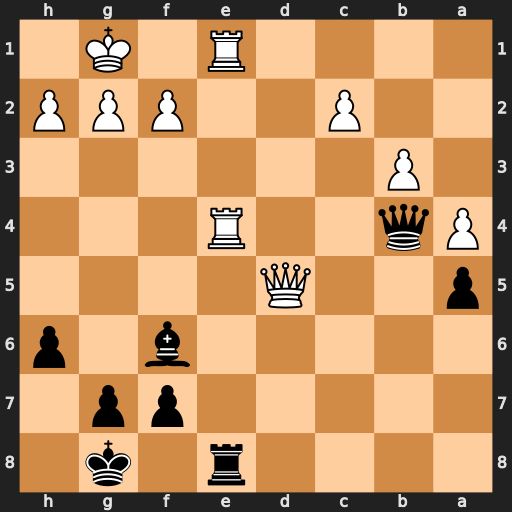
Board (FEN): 4r1k1/5pp1/5b1p/p2Q4/Pq2R3/1P6/2P2PPP/4R1K1
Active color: b
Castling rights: -
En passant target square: -
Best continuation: Qxe1+ Rxe1 Rxe1#